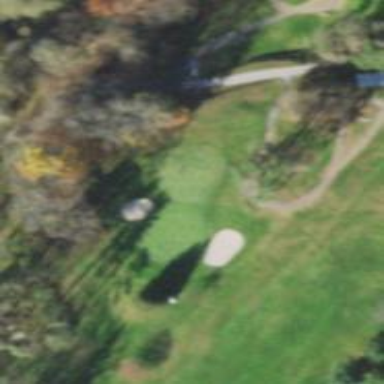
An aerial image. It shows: View of golf hole.